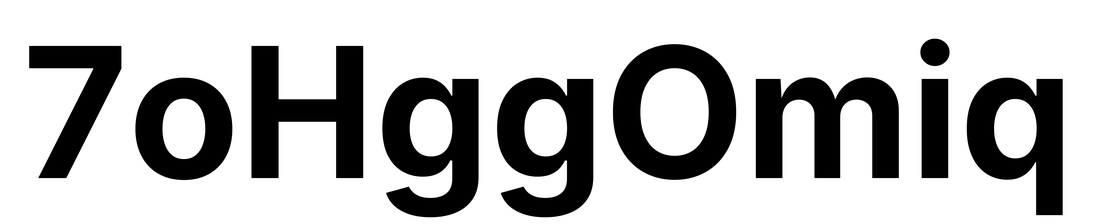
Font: Inter_Bold